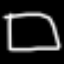
Label: square